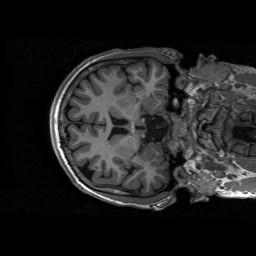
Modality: T1w
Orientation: axial